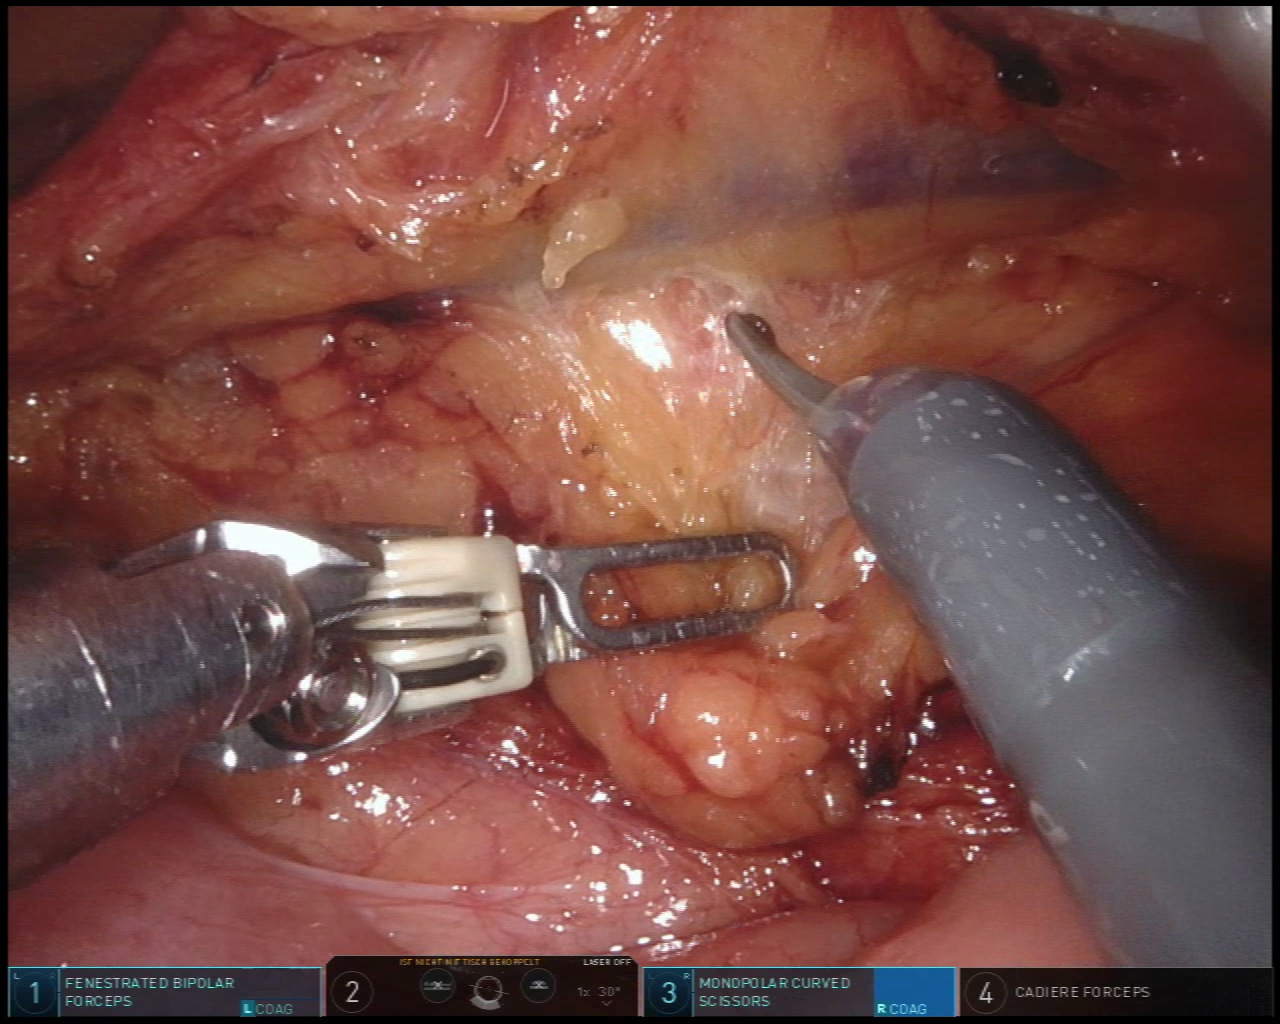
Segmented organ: intestinal_veins
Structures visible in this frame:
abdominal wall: no
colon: no
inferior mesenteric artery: no
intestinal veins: yes
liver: no
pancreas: no
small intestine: yes
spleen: no
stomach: no
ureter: no
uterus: no
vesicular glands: no